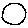
Label: circle